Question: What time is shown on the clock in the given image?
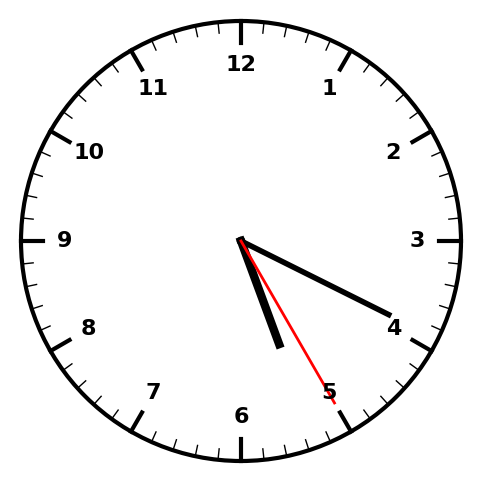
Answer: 05:19:25